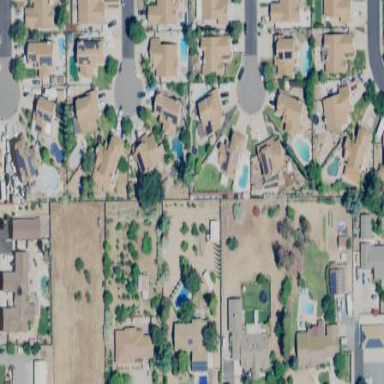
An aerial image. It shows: Residential area composed of single-family homes.